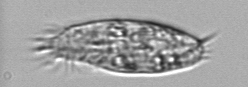
Label: Euplotes